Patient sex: M
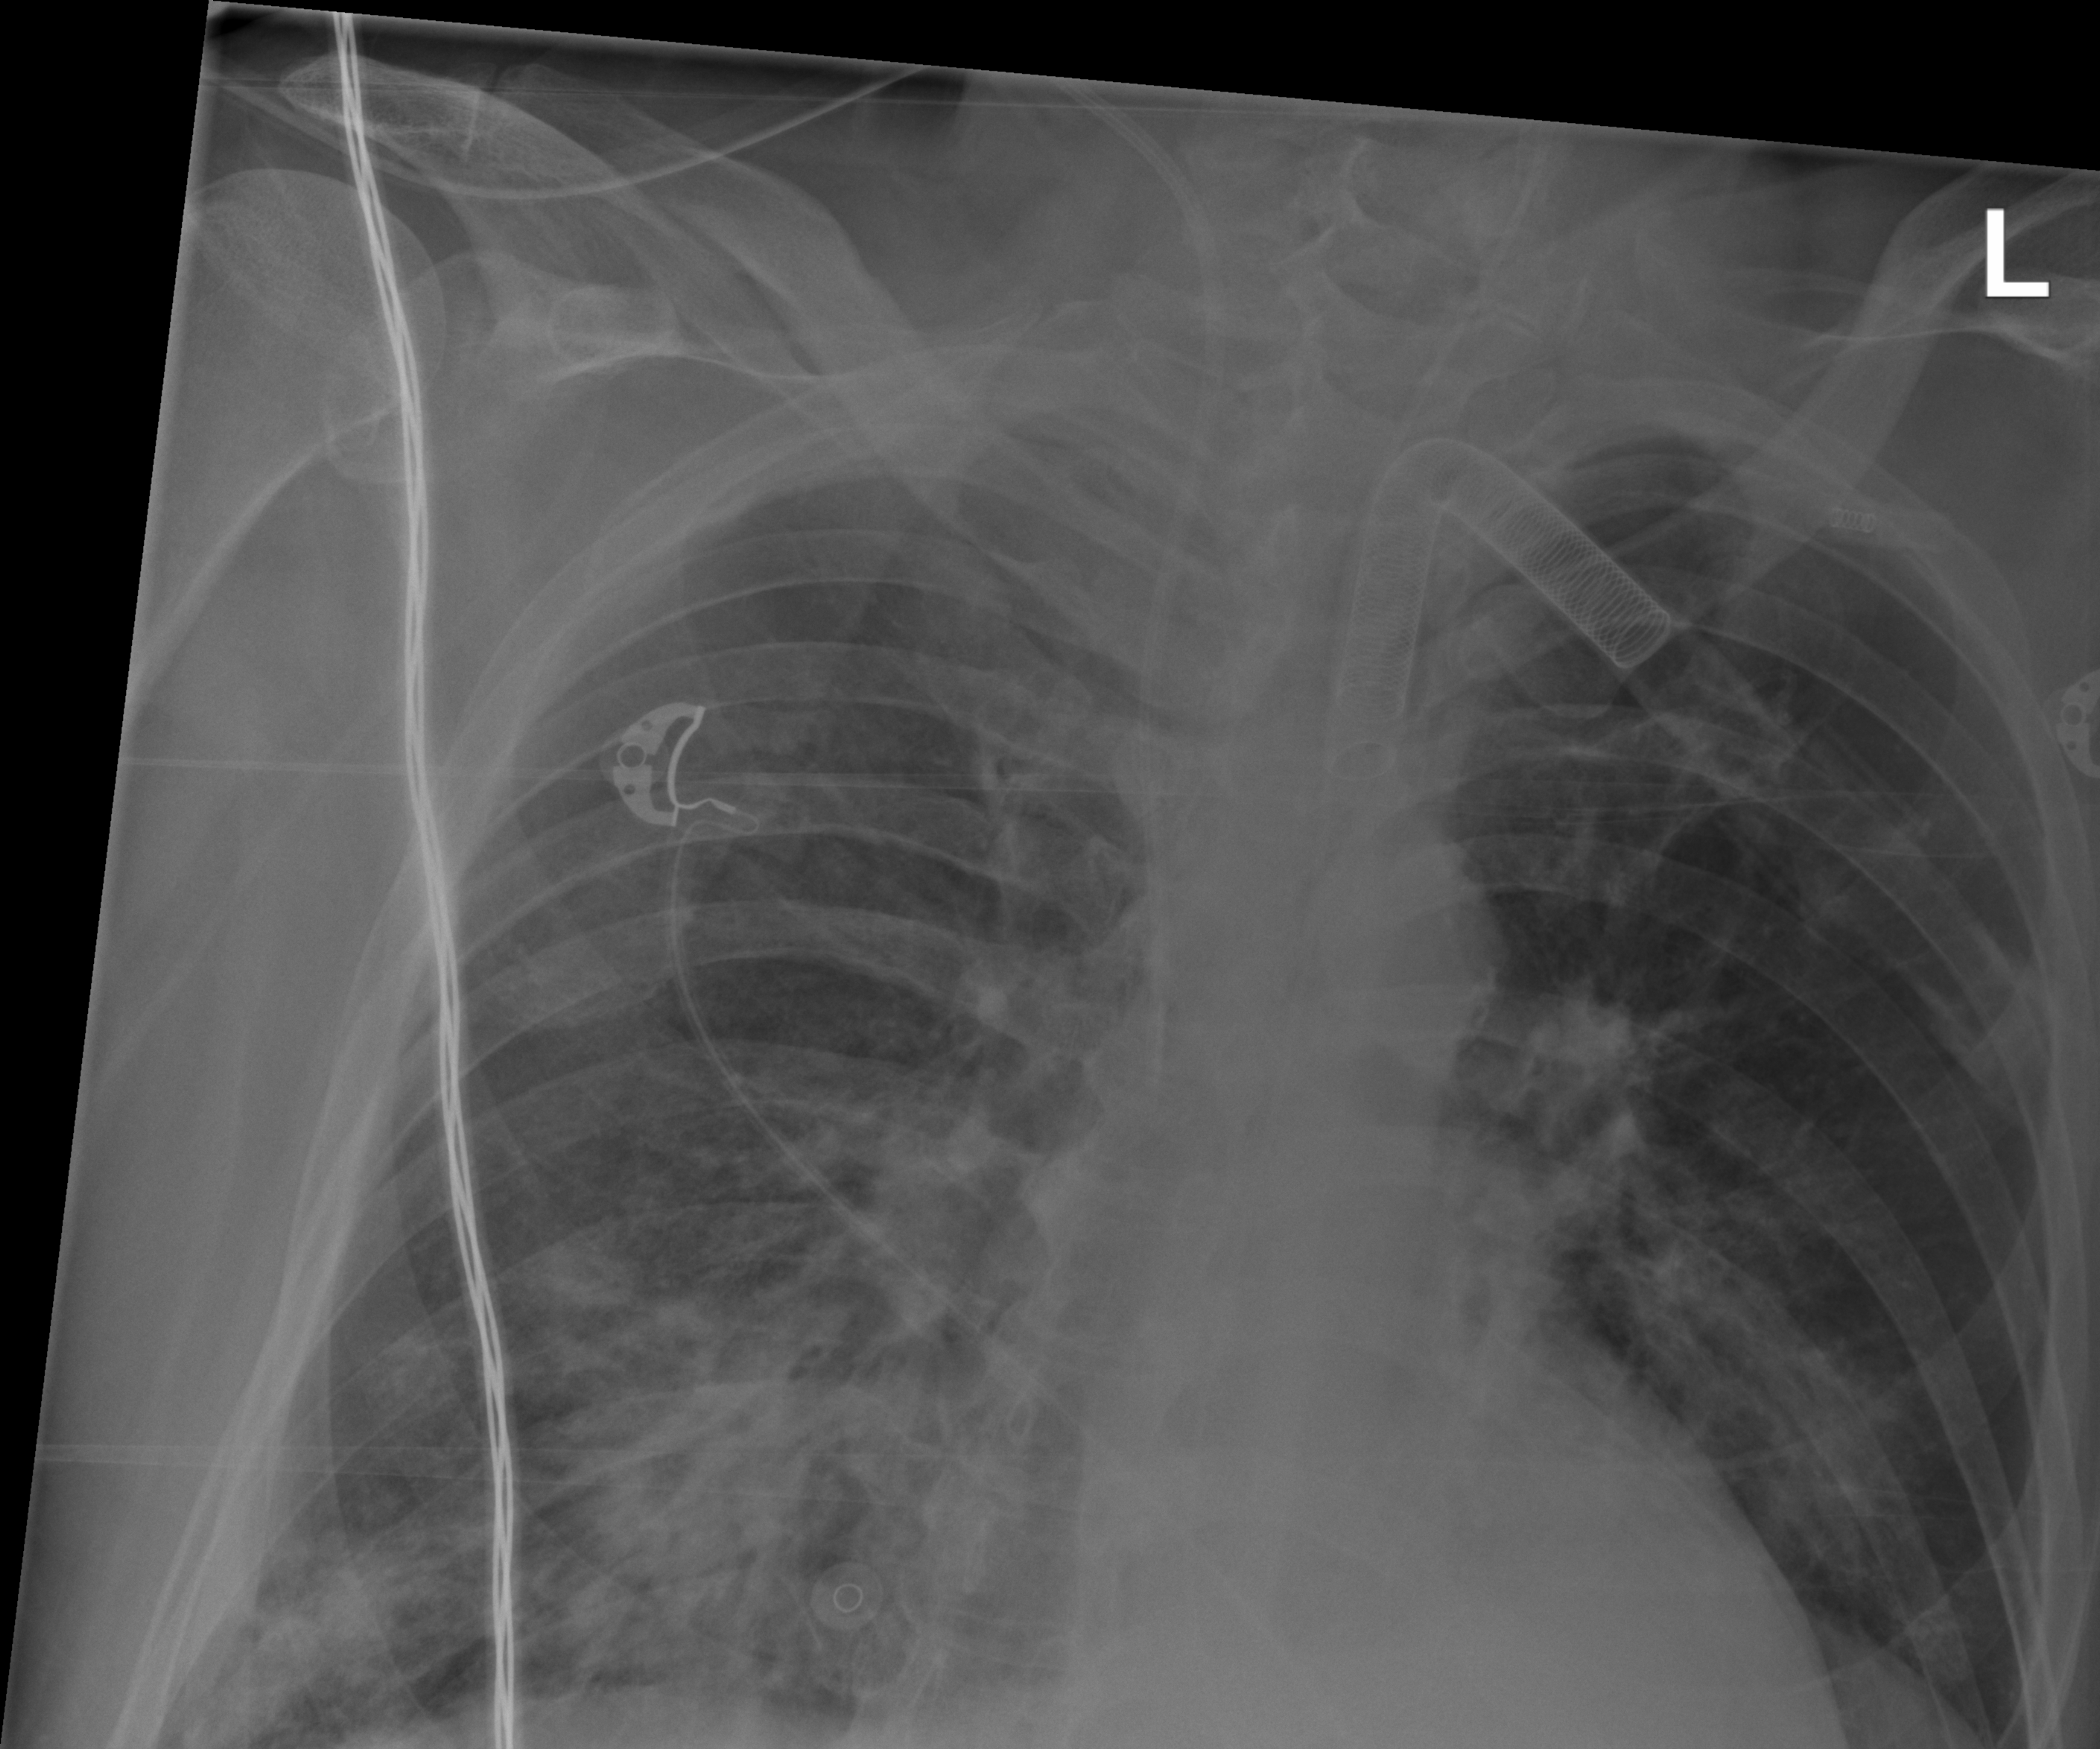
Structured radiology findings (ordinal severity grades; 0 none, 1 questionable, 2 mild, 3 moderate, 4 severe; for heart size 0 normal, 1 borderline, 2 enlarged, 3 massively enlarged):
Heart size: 0
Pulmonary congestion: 0
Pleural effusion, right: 0
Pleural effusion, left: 0
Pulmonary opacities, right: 3
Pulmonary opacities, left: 2
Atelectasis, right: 3
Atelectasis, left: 2